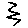
Label: zigzag